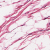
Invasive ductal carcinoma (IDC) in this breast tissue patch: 0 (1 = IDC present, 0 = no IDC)